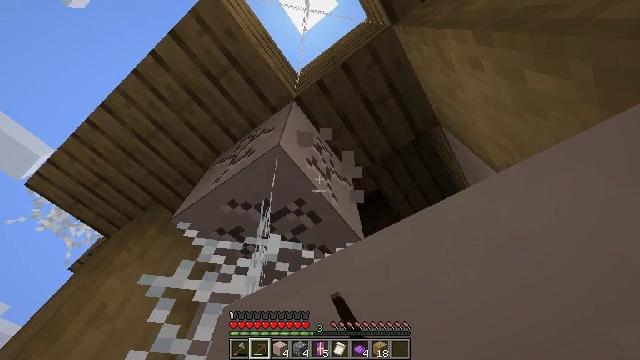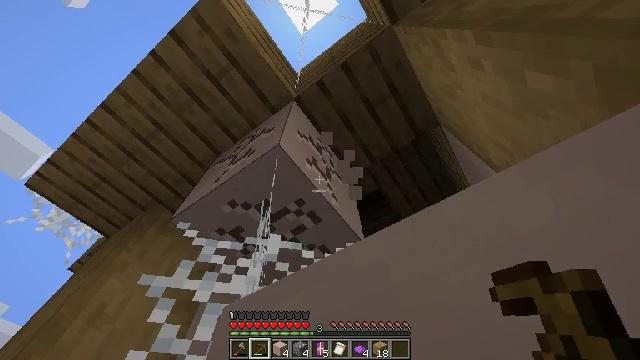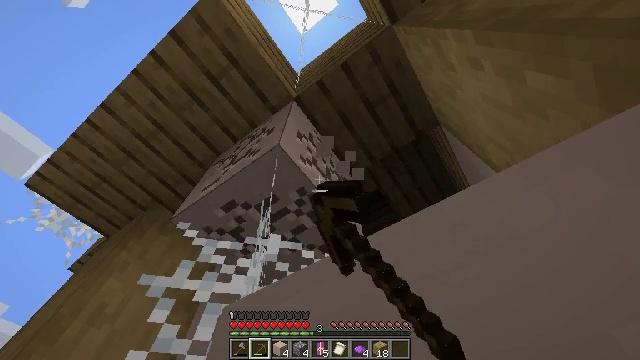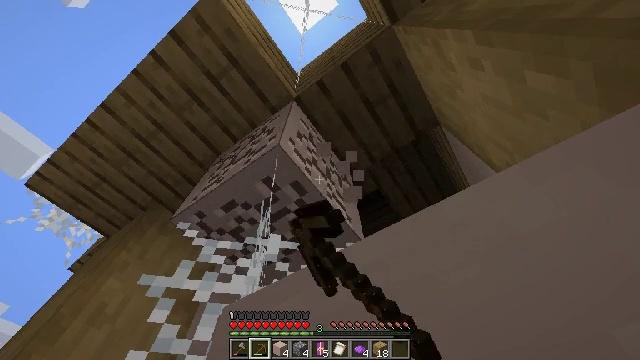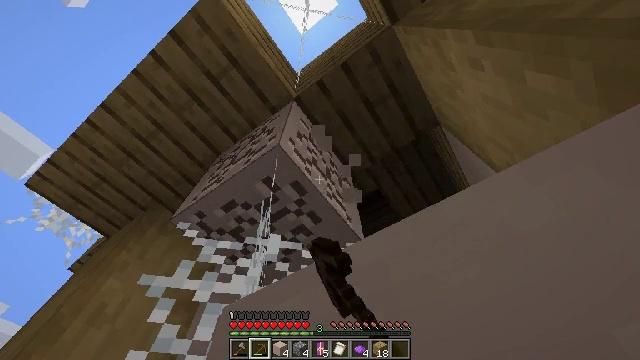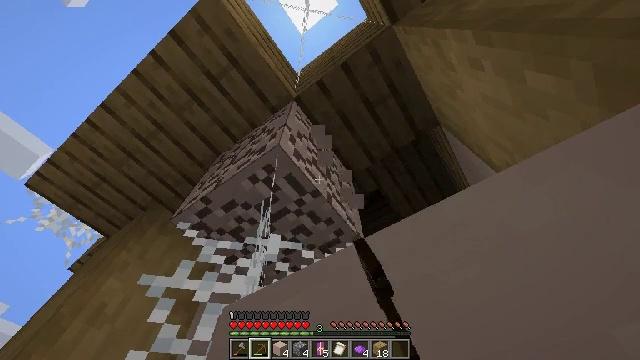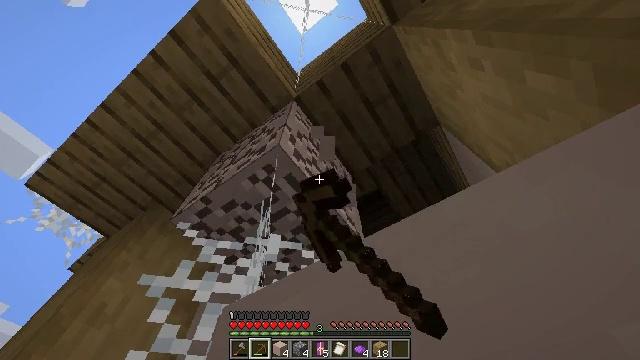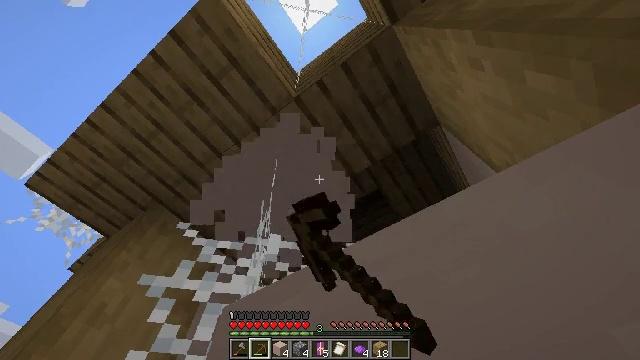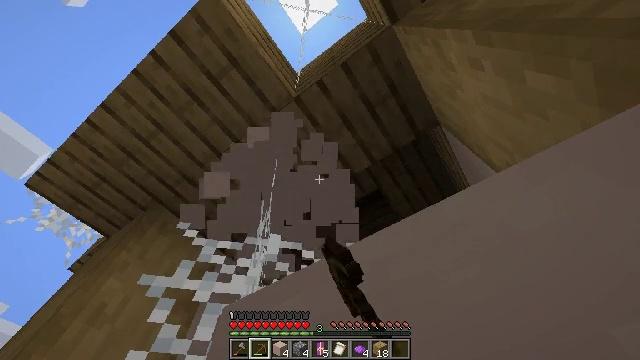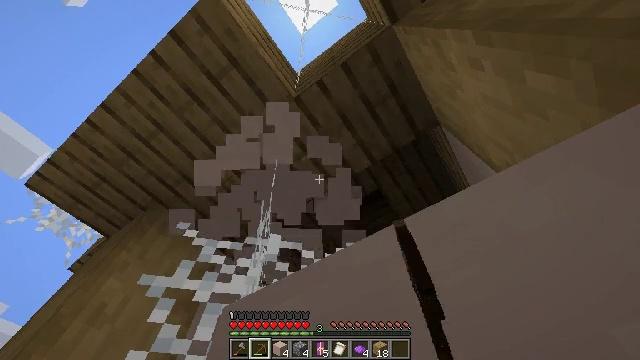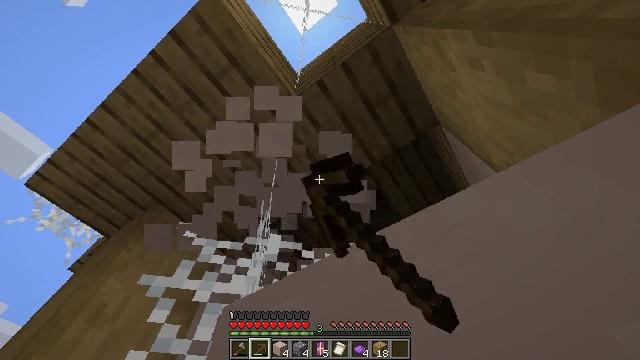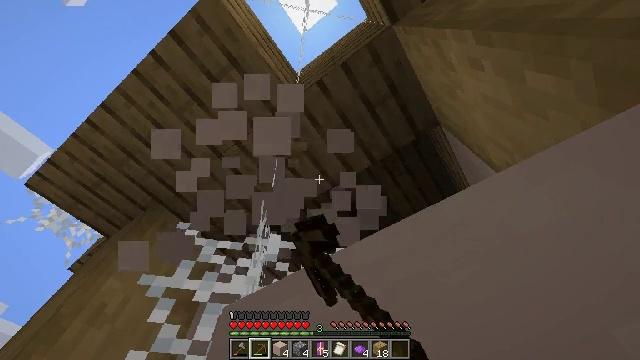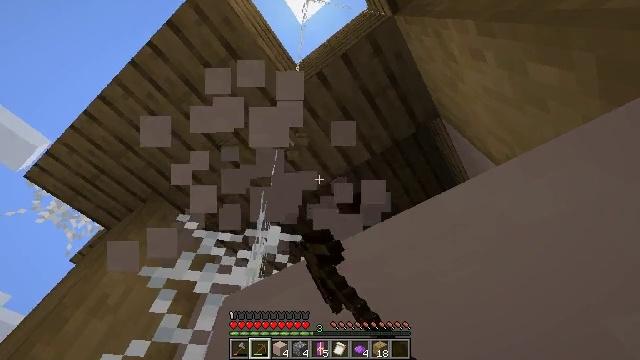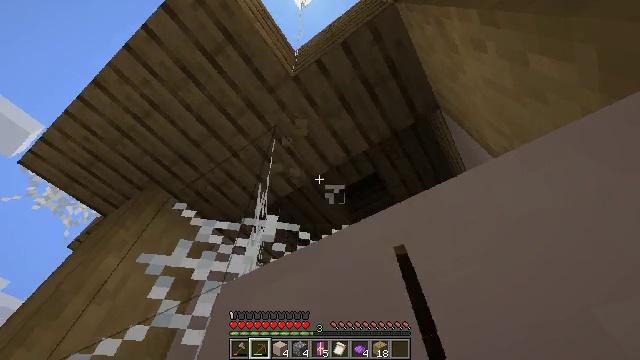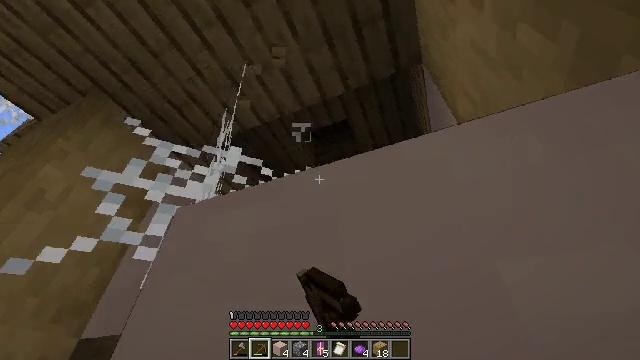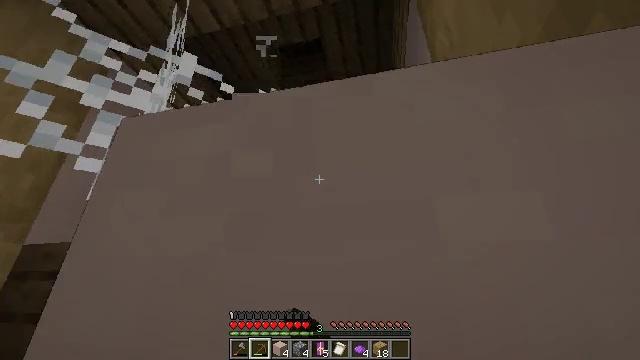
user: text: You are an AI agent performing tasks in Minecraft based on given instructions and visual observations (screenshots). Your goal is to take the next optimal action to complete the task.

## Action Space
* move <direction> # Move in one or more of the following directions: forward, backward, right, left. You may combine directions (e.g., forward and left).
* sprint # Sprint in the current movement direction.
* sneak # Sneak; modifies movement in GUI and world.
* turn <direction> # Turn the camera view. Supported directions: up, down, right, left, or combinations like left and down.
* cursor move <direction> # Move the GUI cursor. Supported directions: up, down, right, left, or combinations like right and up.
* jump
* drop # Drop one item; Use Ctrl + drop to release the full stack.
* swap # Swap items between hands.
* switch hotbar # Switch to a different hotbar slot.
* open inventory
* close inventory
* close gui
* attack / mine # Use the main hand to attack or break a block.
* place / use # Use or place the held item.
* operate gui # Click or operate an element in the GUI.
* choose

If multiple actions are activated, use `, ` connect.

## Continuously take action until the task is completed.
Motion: motion action
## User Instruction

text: Mine the white terracotta.
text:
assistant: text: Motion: attack / mine
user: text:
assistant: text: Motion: attack / mine
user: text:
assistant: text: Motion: attack / mine
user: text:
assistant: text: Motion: attack / mine
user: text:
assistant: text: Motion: attack / mine
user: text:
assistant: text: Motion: attack / mine
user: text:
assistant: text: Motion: attack / mine
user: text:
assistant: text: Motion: attack / mine
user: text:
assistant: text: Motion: attack / mine
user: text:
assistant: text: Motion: attack / mine
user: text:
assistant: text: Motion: attack / mine
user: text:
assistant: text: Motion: turn down, attack / mine
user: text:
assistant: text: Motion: turn down, attack / mine
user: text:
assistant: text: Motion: turn right and down, attack / mine
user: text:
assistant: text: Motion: turn right and down, attack / mine
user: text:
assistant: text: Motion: turn right and down, attack / mine
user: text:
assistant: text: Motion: attack / mine
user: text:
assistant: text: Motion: attack / mine
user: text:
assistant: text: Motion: attack / mine
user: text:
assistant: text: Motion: attack / mine
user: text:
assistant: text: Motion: attack / mine
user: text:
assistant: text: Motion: attack / mine
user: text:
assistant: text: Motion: attack / mine
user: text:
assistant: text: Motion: attack / mine
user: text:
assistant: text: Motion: attack / mine
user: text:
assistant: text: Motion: attack / mine
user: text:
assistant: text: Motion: attack / mine
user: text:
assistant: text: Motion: attack / mine
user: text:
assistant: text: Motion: attack / mine
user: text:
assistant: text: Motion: attack / mine